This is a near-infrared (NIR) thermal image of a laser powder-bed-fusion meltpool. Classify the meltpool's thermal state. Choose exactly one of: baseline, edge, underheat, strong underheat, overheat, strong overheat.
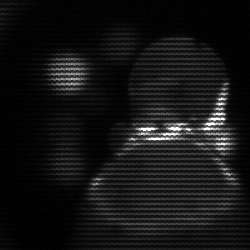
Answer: edge